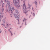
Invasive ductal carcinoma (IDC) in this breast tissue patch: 1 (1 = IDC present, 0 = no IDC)